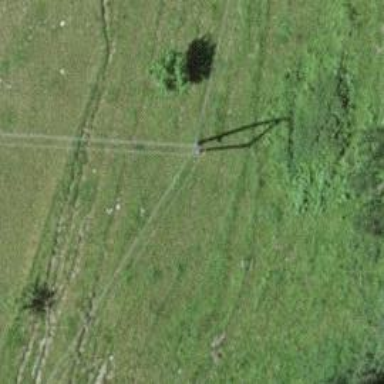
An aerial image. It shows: Minor power line.